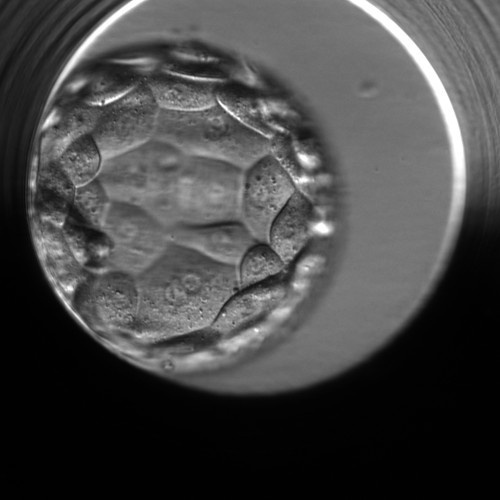
Embryo quality: good